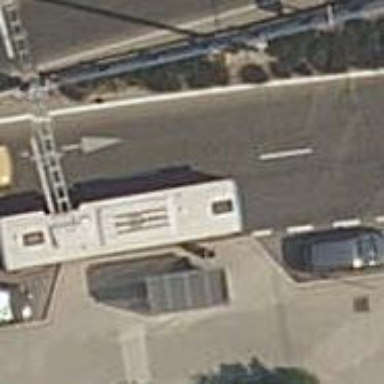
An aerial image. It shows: Public transport stop position.